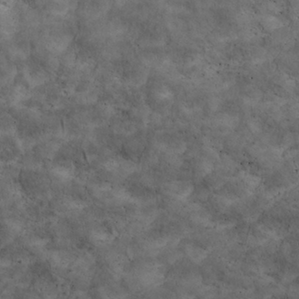
Label: non_frost